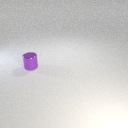
small purple metal cylinder